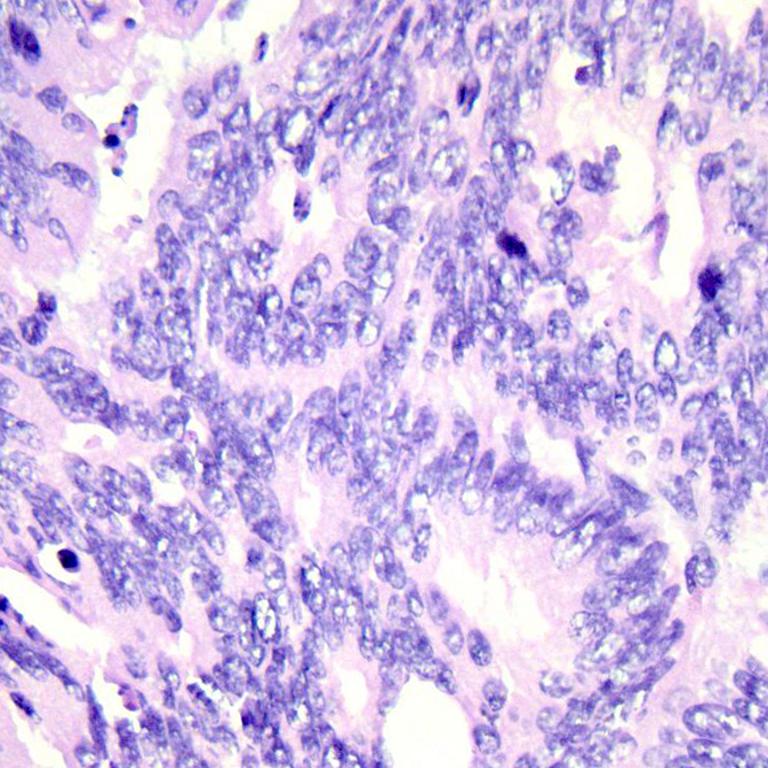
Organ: colon
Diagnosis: adenocarcinomas